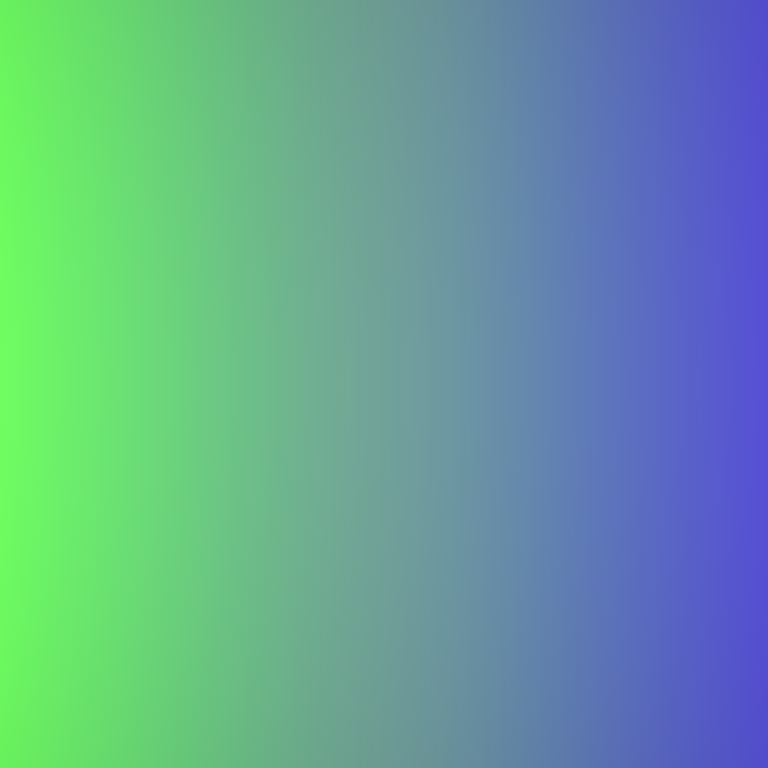
Abstract light effect, smooth gradient from vibrant green to deep blue, calm atmosphere, soft glow, no room, no furniture, no objects.